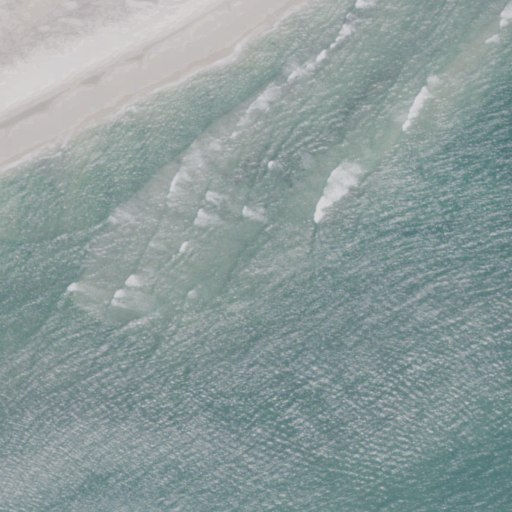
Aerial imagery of cape in New Jersey named Seven Mile Point containing open water and barren land